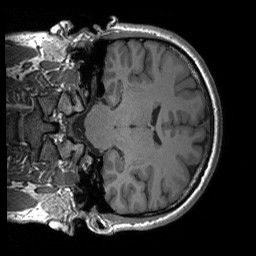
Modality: T1w
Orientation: coronal
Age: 34
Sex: male
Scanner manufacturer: siemens
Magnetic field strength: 3 T
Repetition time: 1.9 s
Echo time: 0.00227 s